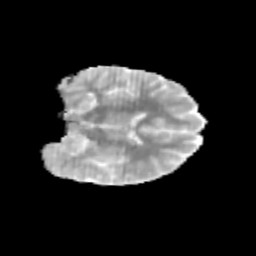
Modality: MD
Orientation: coronal
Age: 11
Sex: female
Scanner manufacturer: siemens
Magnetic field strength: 3 T
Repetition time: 3.8 s
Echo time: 0.07 s